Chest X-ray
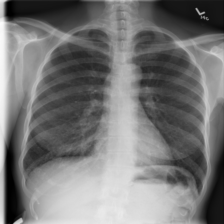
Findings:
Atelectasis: negative
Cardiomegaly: negative
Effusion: negative
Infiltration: negative
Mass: negative
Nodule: negative
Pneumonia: negative
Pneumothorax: negative
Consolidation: negative
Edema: negative
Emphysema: negative
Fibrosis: negative
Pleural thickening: negative
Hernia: negative